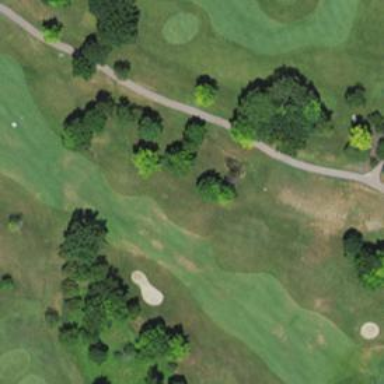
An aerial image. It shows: Golf fairway surrounded by grass.